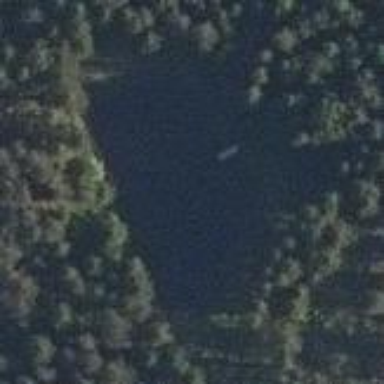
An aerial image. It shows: Pond surrounded by natural water.